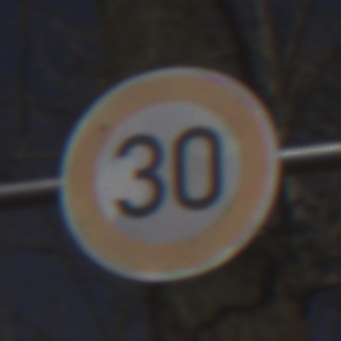
Verkehrszeichen: Geschwindigkeit30
Umgebung: Outdoor, Nature
Tageszeit: Midday
Wetter: Clear
Licht: Natural
Jahreszeit: NotSpecified
Kontrast: HighContrast